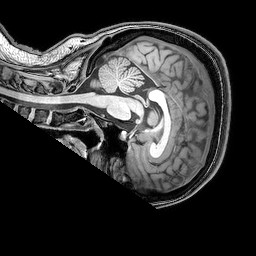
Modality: T1w
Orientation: sagittal
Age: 20
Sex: male